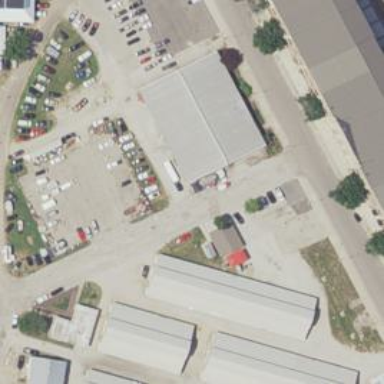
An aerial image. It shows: View of roof of building.